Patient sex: M
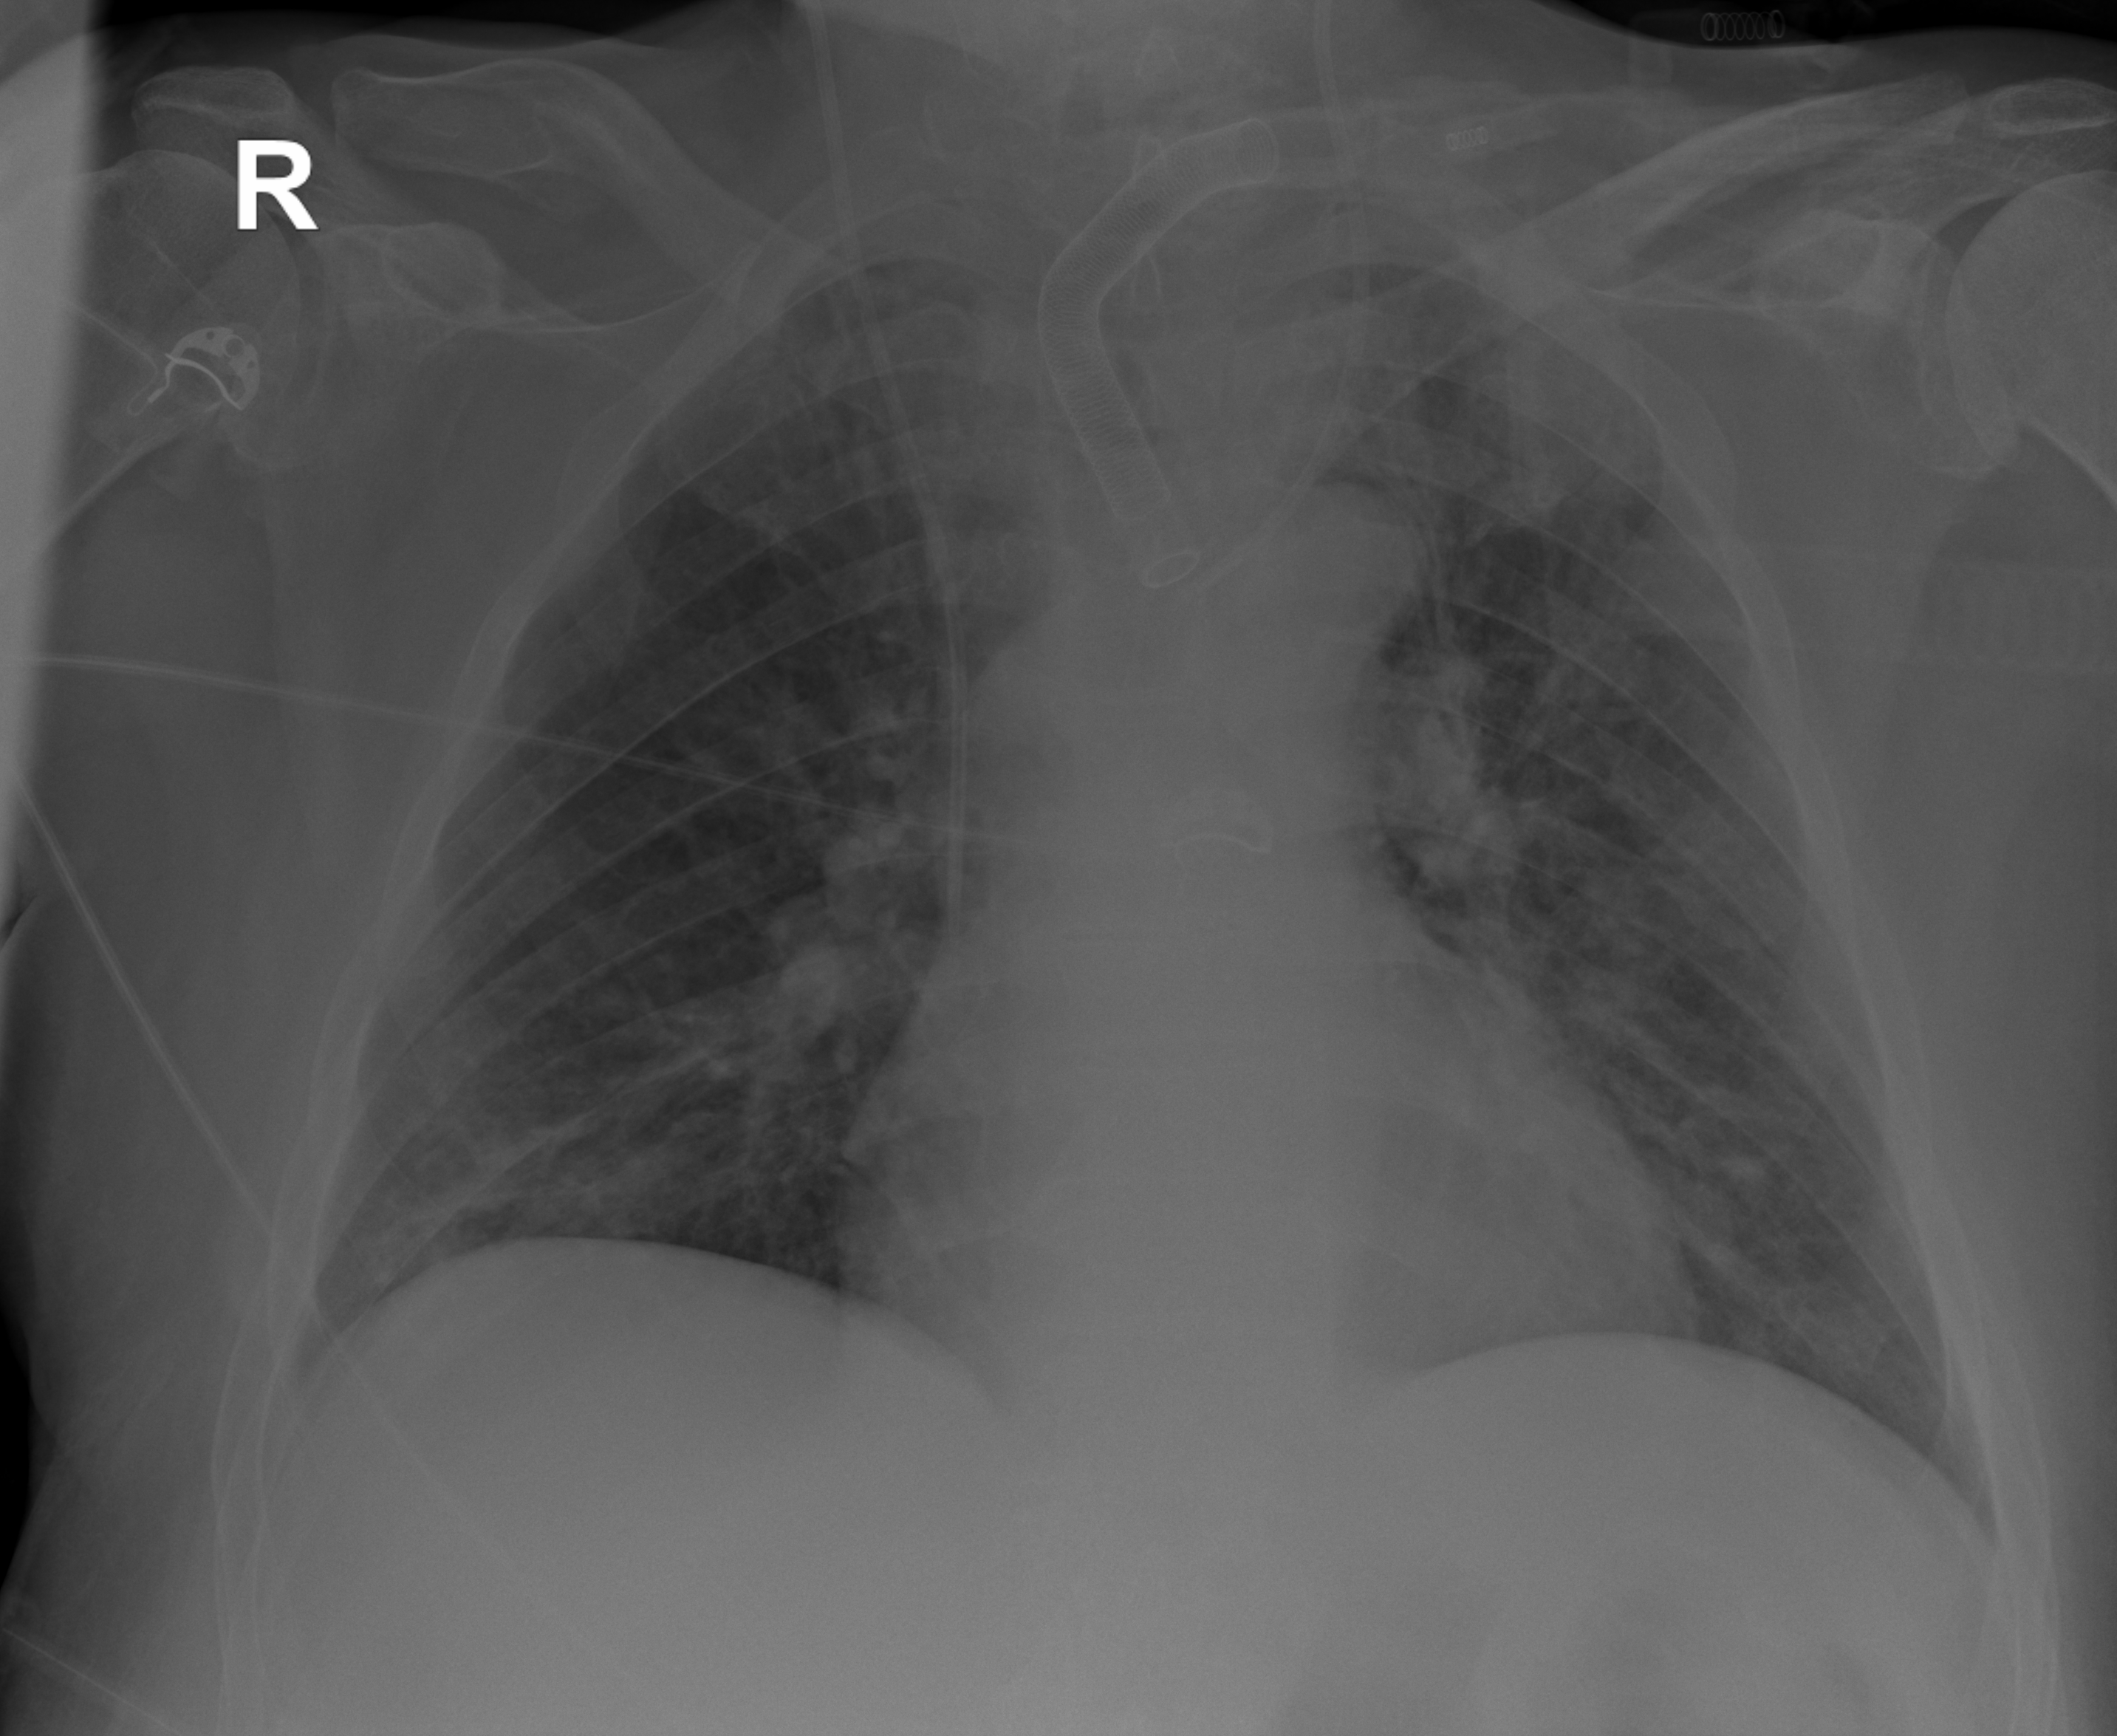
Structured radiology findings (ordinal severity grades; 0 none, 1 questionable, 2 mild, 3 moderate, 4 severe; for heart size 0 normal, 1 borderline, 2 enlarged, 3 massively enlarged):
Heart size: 1
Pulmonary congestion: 3
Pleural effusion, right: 0
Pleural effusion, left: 0
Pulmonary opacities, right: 0
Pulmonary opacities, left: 0
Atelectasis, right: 3
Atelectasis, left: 3